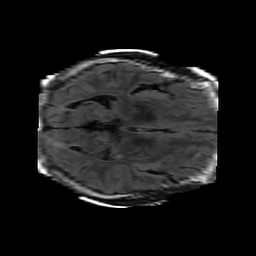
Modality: FLAIR
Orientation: axial
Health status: ill
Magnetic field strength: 3 T